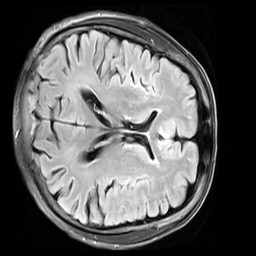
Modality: FLAIR
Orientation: axial
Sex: male
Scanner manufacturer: siemens
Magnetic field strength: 3 T
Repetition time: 10 s
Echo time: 0.09 s